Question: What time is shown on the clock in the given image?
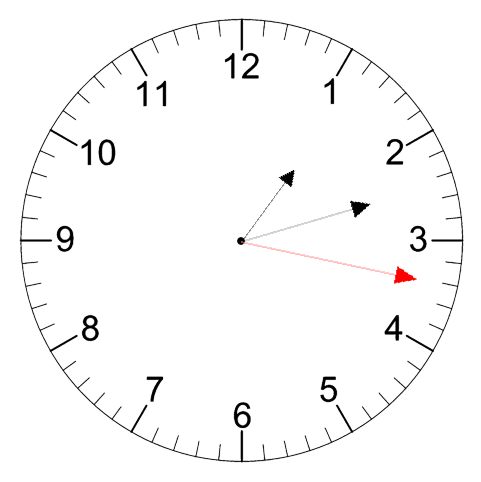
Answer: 01:12:17